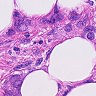
Metastatic tissue present: yes